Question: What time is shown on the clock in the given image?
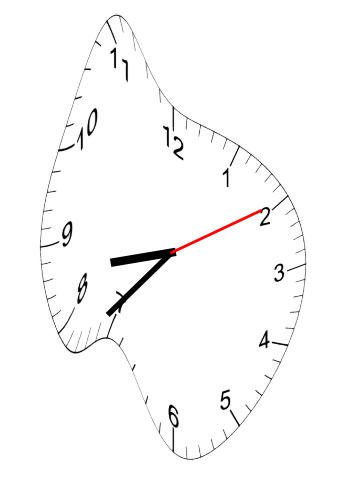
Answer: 08:37:10